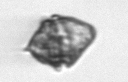
Label: Kryptoperidinium_triquetrum